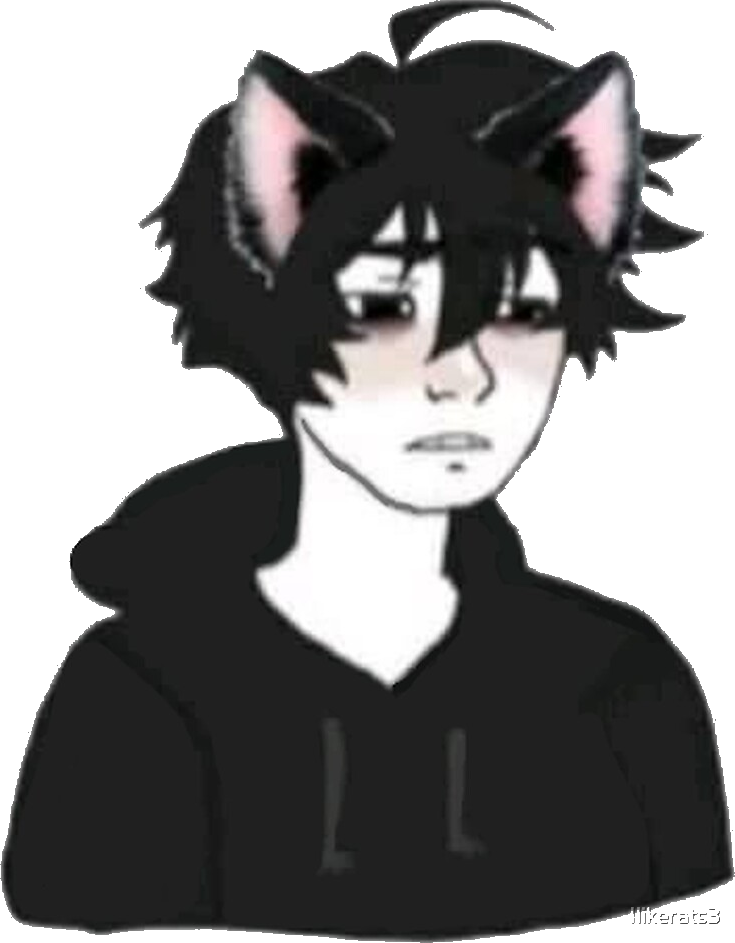
Label: 5_Twinkjak